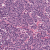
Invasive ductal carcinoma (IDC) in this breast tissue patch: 1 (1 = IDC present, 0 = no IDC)